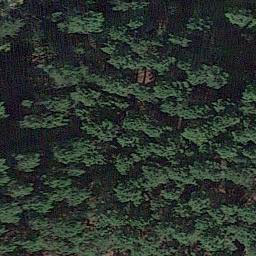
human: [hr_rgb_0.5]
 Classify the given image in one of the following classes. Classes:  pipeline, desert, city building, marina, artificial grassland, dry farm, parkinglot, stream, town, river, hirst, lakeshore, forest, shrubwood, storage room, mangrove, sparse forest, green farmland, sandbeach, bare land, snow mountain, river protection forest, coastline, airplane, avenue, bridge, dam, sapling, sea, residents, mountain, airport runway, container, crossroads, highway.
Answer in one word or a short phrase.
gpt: forest